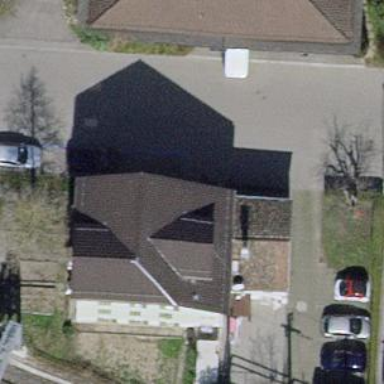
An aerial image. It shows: Apartment building with tile roof.